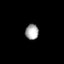
Tissue: prostate
Cell type: B cells
Senescence score: 0.7832
Nuclear area (px): 199
Mean DAPI intensity: 167.226